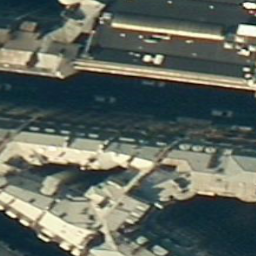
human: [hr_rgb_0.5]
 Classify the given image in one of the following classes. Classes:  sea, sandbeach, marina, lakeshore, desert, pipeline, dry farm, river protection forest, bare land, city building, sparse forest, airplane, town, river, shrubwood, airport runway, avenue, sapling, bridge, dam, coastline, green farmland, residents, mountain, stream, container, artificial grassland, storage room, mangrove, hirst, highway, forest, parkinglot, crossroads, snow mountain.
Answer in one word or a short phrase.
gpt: city building